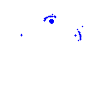
Particle: kaon